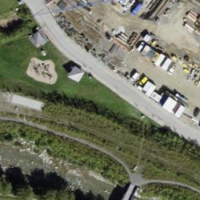
EUNIS habitat code: 56
Species observed at this site:
Motacilla cinerea
Sylvia borin
Turdus pilaris
Fringilla coelebs
Passer domesticus
Motacilla alba
Delichon urbicum
Turdus merula